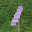
Label: 1